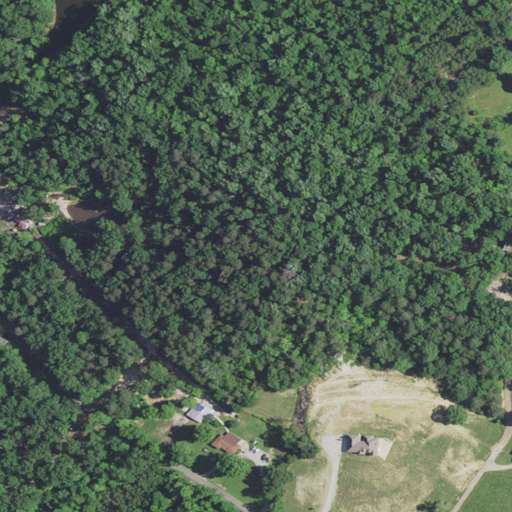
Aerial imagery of mountain in Kentucky named Pine Lick Knob containing deciduous forest, mixed forest, pasture, open development, grassland, evergreen forest, and low intensity development